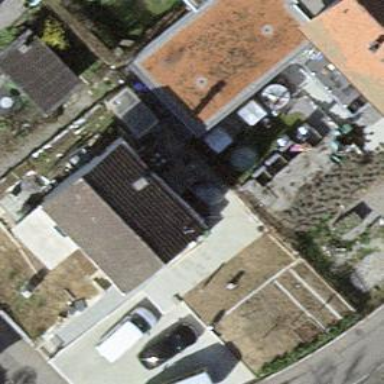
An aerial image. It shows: Residential building with gabled roof made of roof tiles in rosy brown color. The roof is oriented along the building.